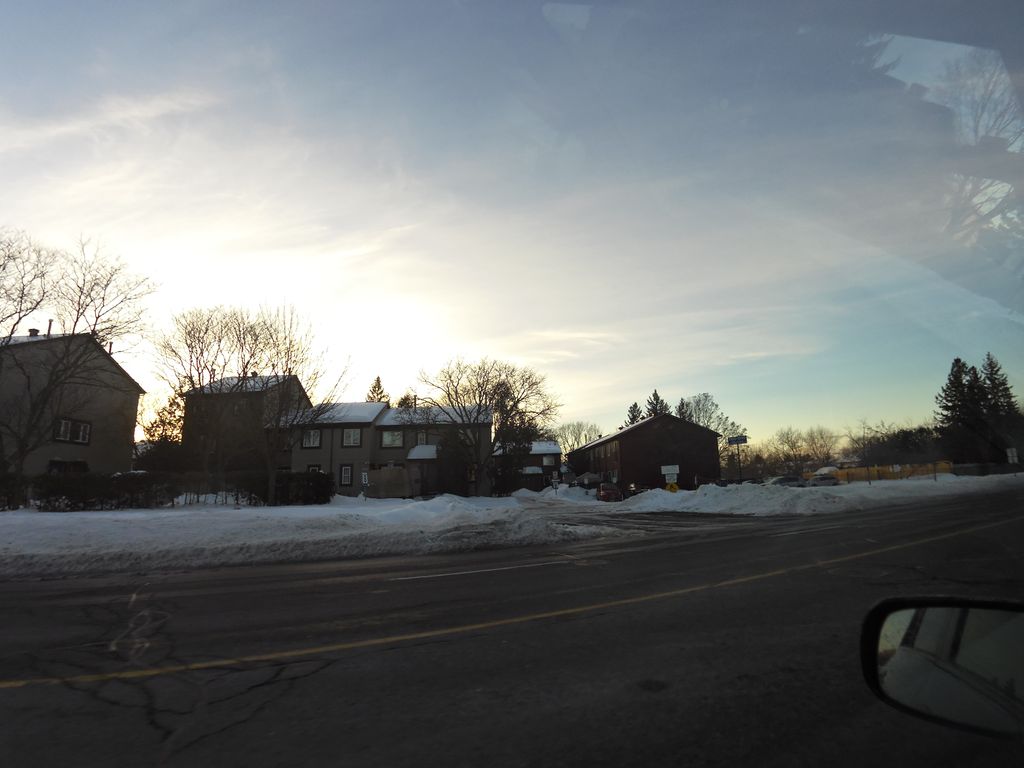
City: ottawa-gatineau